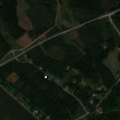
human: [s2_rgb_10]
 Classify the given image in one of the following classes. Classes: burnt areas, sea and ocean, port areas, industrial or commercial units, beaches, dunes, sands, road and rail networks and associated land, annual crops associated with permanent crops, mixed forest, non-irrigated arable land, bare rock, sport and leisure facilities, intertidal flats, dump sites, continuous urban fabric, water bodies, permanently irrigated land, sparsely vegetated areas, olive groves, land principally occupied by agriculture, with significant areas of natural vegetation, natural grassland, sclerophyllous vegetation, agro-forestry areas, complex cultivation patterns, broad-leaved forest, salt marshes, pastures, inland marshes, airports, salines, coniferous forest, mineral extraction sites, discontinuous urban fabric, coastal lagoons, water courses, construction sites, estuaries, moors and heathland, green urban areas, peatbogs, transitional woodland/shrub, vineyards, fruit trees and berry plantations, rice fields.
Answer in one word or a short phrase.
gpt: coniferous forest, mixed forest, transitional woodland/shrub, water bodies